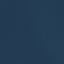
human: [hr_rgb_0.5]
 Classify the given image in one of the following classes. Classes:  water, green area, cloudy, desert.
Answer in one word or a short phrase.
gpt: water